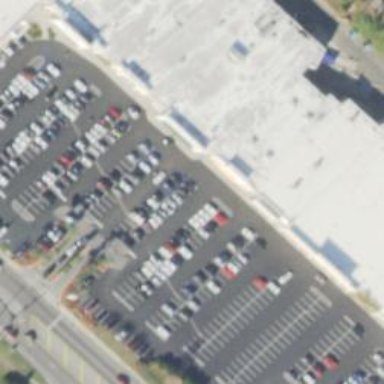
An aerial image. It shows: Parking space is available.